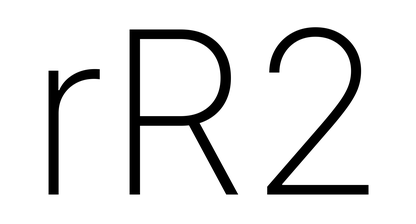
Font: Inter_ExtraLight